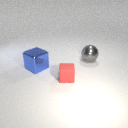
large gray metal sphere behind small red rubber cube